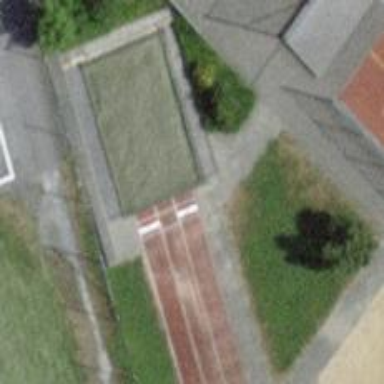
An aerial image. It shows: Athletics track located on leisure land.